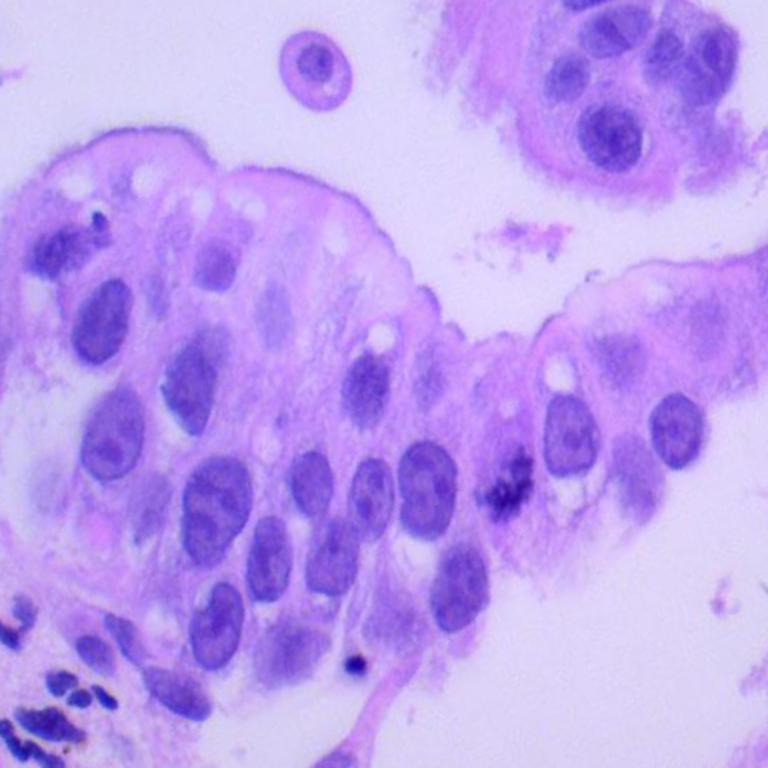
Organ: lung
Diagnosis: adenocarcinomas